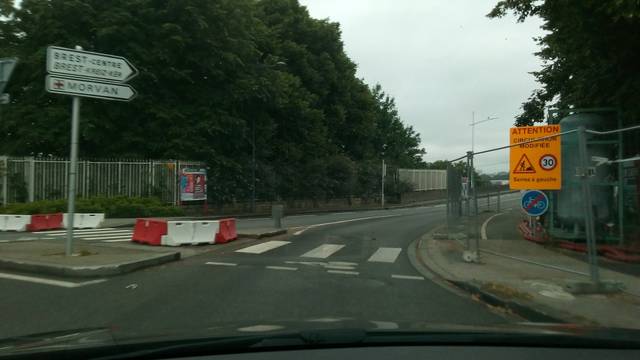
Region: France
Coordinates: 48.392, -4.504